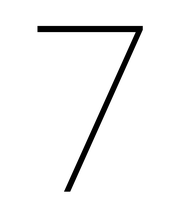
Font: Roboto_Thin